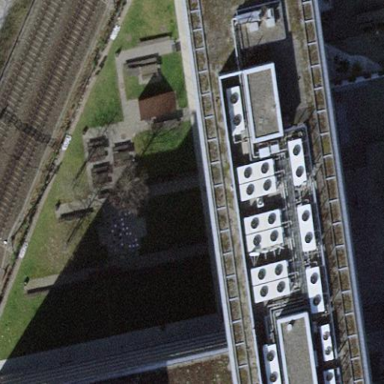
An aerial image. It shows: Commercial building with flat roof.